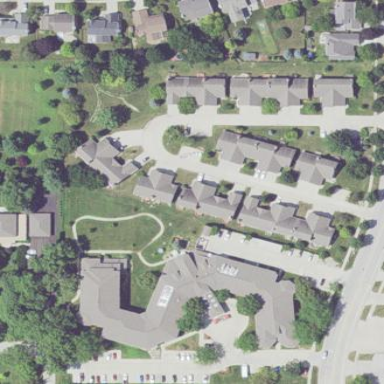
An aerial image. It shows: Residential neighbourhood with condominiums.